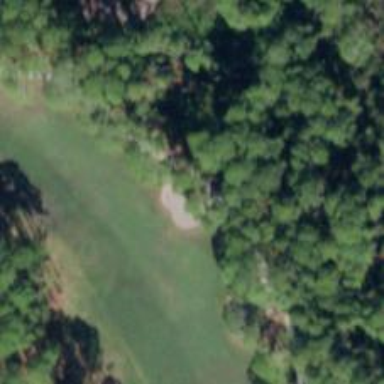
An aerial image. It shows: Service road used as golf cart path.